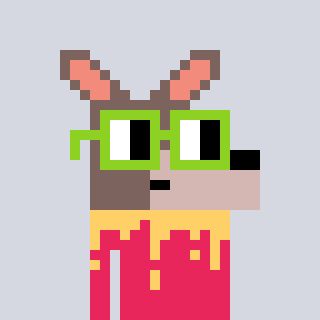
a pixel art character with square light green glasses, a kangaroo-shaped head and a redpinkish-colored body on a cool background